Question: This is similar: <URL>
This is my error

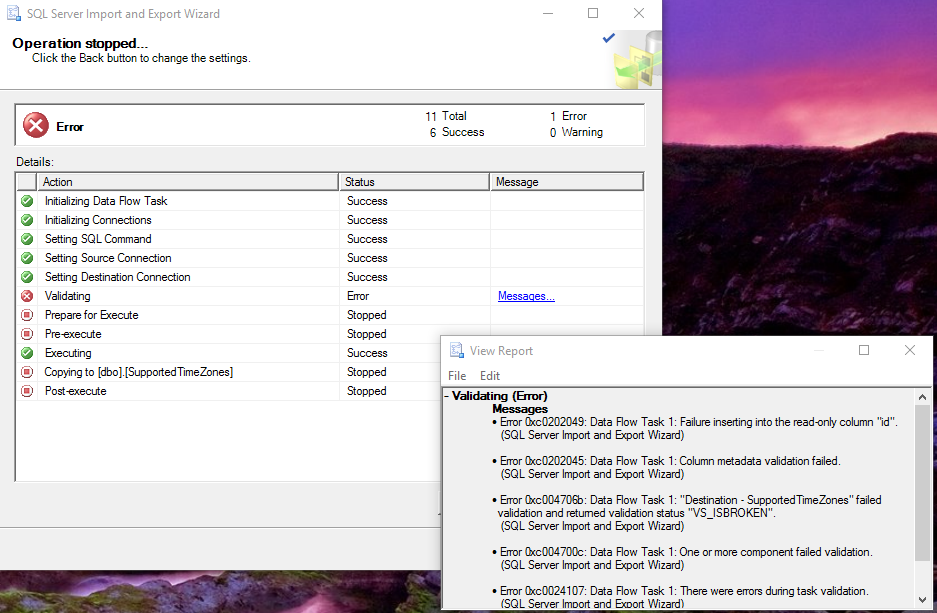
Answer: I had to click "Edit Mappings" and "Enable Identity insert"
<URL>